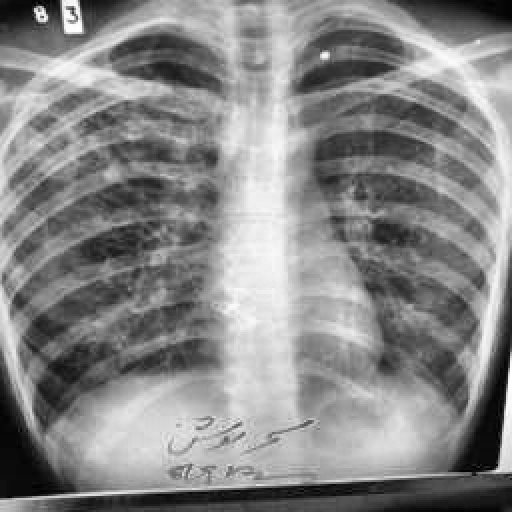
Finding: TUBERCULOSIS